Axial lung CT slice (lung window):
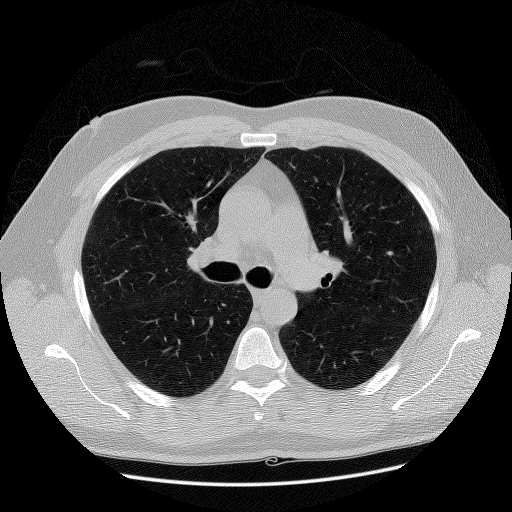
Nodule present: no